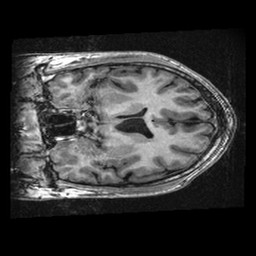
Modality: T1w
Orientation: coronal
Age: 24
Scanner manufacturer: ge
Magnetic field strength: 3 T
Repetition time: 0.008408 s
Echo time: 0.003184 s